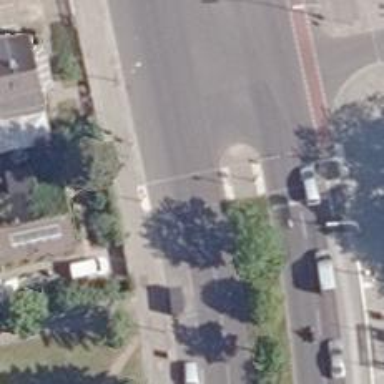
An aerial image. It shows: Crossing with traffic signals.